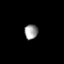
Tissue: prostate
Cell type: T cells
Senescence score: 0.7237
Nuclear area (px): 196
Mean DAPI intensity: 154.077